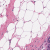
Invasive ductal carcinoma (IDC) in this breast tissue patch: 0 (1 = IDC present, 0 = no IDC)